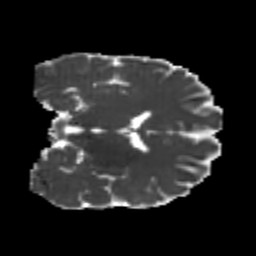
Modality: MD
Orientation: coronal
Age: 23
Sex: male
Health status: healthy
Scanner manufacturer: philips
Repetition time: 7.386 s
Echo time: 0.08599 s